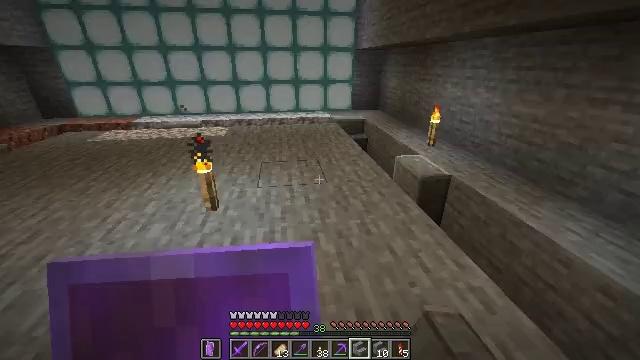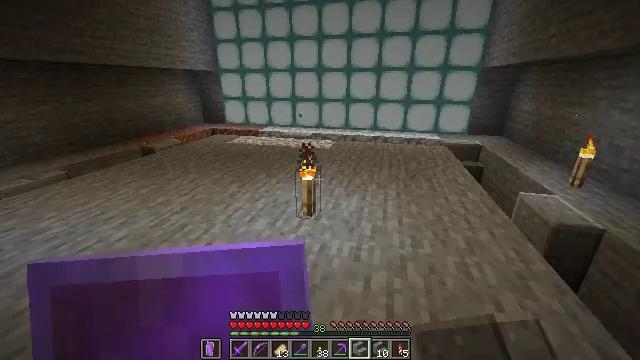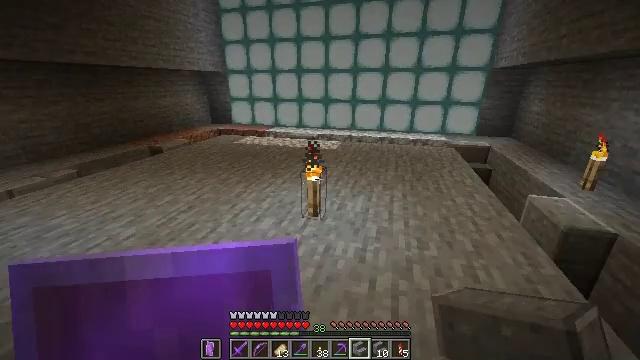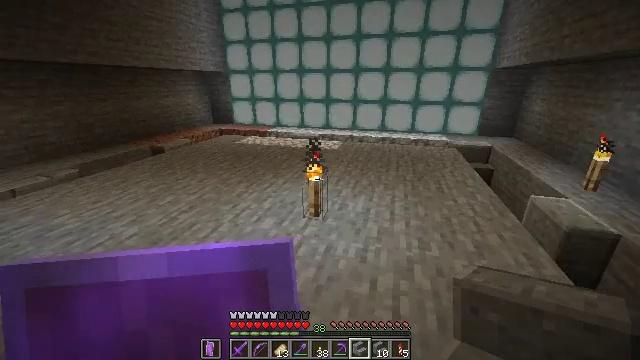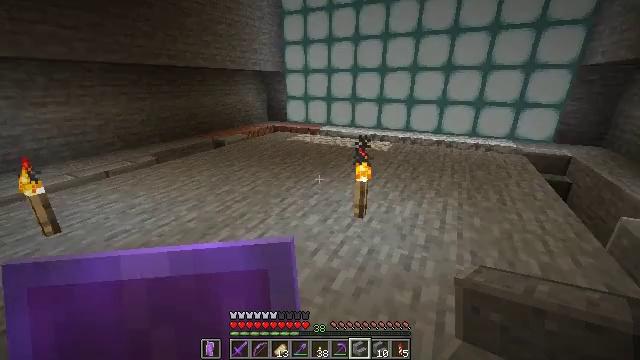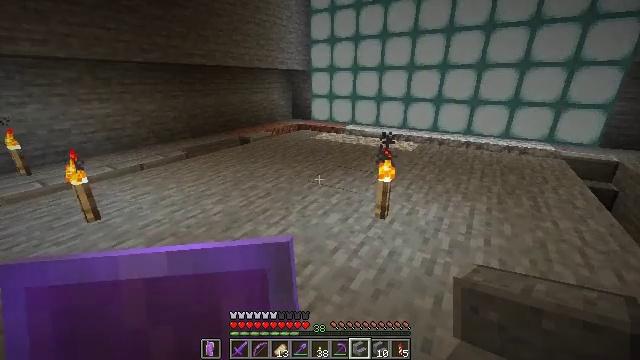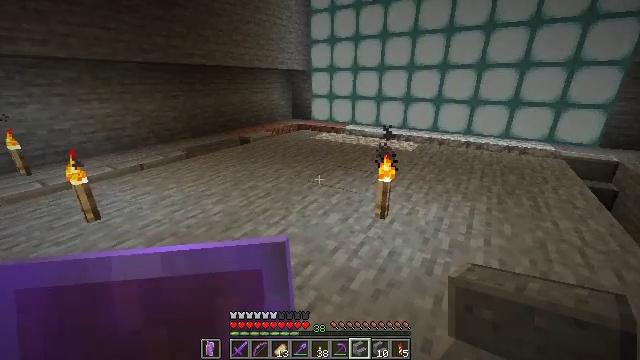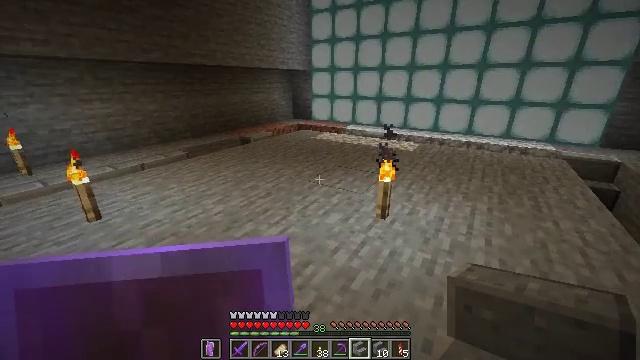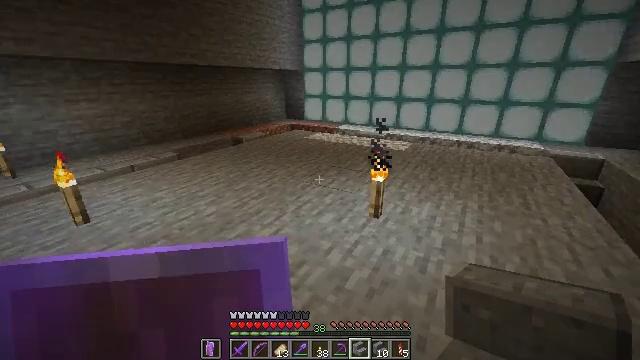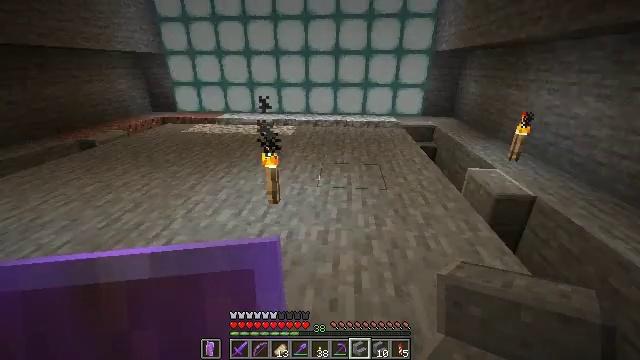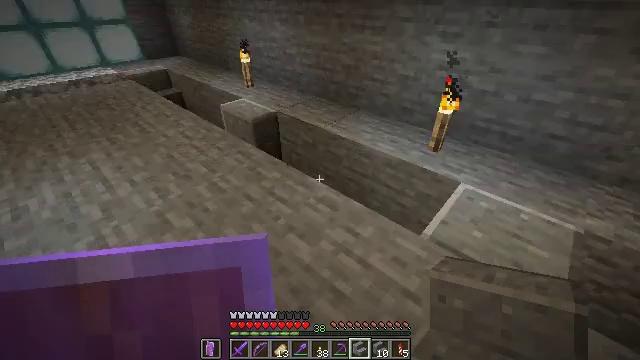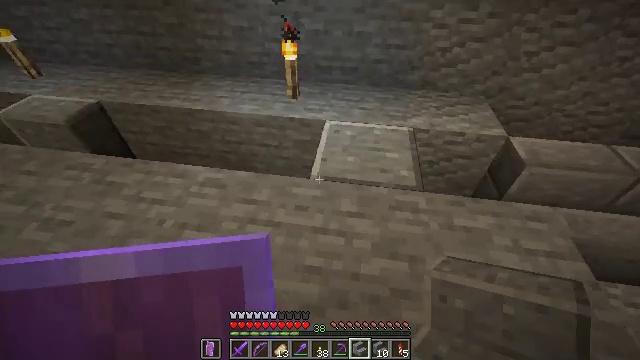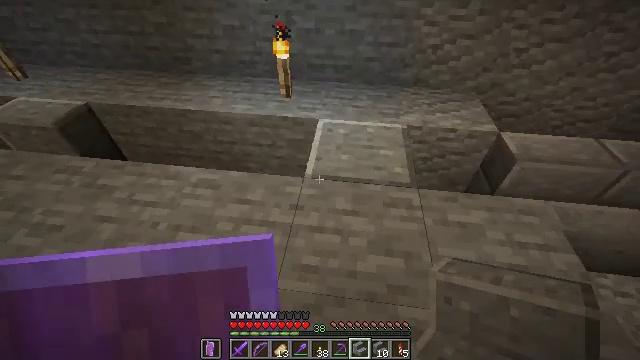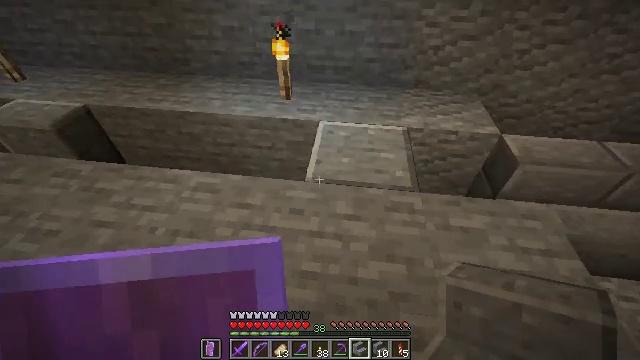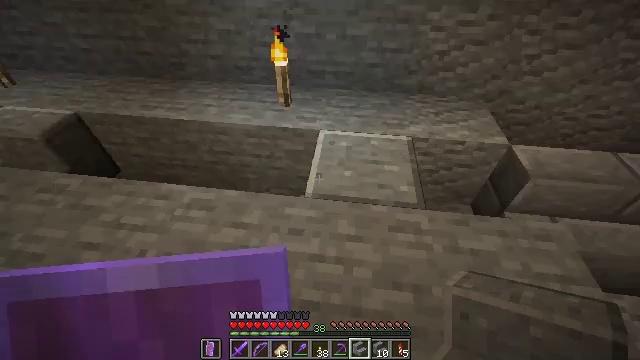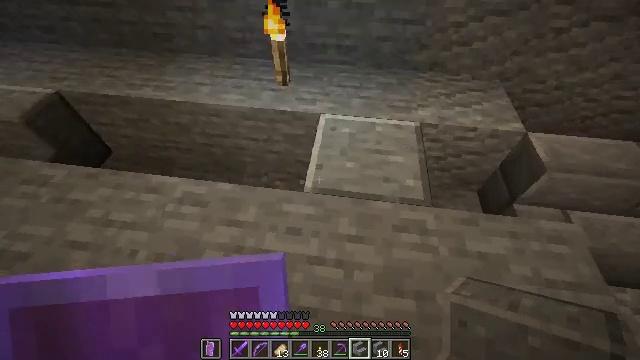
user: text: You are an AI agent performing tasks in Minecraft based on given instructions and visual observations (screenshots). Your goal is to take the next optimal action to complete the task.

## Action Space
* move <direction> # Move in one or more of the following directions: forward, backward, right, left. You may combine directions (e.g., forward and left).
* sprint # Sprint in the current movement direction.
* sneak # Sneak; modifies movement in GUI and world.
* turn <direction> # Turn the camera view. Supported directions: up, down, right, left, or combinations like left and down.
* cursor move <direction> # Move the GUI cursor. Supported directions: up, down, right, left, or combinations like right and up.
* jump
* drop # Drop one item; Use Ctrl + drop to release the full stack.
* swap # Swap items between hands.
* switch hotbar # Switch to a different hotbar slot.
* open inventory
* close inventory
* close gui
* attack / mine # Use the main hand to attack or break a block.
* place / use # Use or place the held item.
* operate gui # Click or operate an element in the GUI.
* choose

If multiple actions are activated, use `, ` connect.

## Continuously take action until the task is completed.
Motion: motion action
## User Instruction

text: Gather materials by mining polished andesite stairs.
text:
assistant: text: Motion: turn left and up
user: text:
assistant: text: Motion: turn left
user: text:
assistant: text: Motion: no_op
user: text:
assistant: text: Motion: turn left
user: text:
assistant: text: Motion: turn left
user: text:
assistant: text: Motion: no_op
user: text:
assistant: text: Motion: no_op
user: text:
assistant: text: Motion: turn right
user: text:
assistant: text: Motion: turn right and down
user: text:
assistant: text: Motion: turn right and down
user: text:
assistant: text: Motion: turn right and down
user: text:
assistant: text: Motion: turn right
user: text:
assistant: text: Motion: move forward
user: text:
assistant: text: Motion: move forward
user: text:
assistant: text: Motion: move forward, turn down
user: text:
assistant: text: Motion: move forward, turn right and down
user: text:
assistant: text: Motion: move forward, turn down
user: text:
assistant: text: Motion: move forward, turn right and down
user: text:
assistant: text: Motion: move forward
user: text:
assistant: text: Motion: move forward
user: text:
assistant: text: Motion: move forward
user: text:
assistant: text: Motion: no_op
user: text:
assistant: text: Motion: no_op
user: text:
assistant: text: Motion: turn down
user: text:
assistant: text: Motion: no_op
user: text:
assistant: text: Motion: no_op
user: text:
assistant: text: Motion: no_op
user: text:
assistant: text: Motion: no_op
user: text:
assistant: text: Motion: no_op
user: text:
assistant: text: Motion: no_op